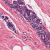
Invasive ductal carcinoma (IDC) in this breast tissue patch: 0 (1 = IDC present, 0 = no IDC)